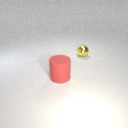
small yellow metal sphere behind large red rubber cylinder